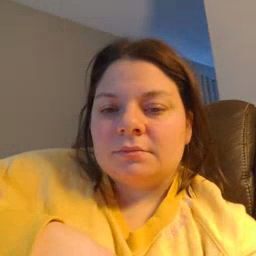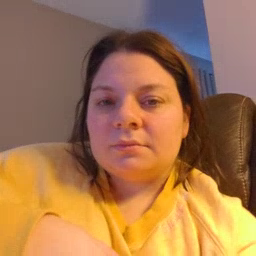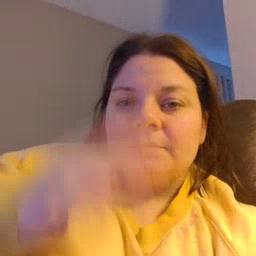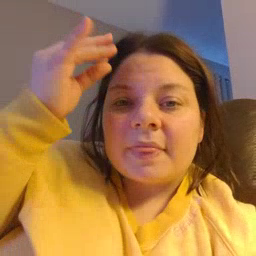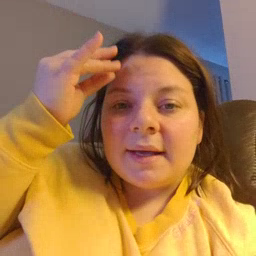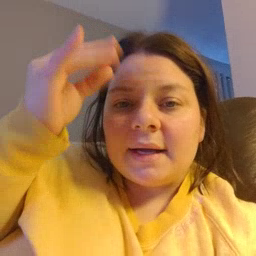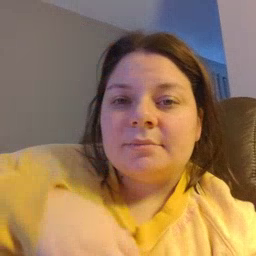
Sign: think